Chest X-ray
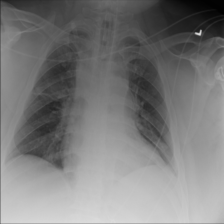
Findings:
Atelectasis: negative
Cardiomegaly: negative
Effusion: negative
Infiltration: positive
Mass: negative
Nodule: negative
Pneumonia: negative
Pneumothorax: negative
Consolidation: negative
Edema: negative
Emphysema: negative
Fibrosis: negative
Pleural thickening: negative
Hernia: negative